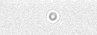
Label: camera_spot